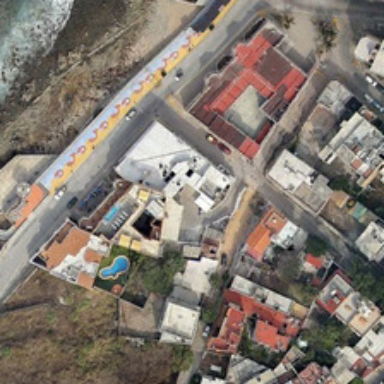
Many buildings and some green trees are near an ocean .